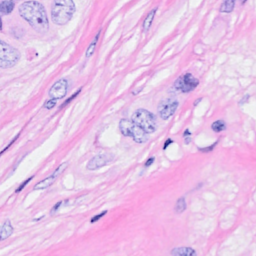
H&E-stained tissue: Breast